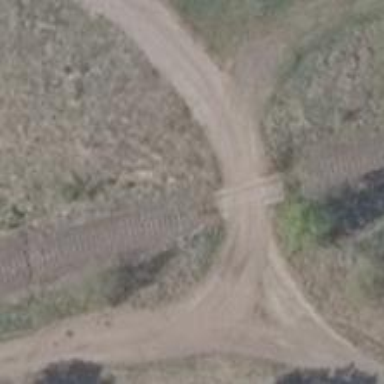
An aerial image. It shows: Railway level crossing.